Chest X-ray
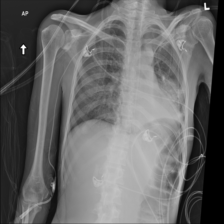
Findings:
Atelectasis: negative
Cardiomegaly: negative
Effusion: negative
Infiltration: negative
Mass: negative
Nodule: negative
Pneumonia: negative
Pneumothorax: negative
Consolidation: positive
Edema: negative
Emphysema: negative
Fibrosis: negative
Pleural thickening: negative
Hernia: negative